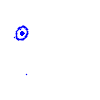
Particle: pion